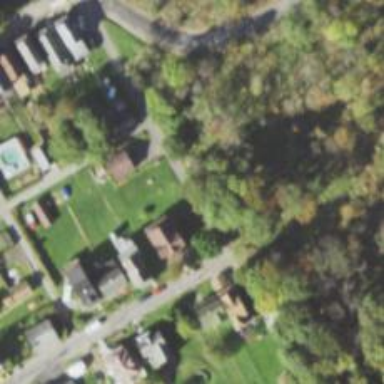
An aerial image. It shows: Residential alley that serves as service road.